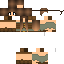
A female human skin with medium skin, wearing brown long hair dressed in a blue hoodie and brown pants, featuring a closed mouth.